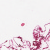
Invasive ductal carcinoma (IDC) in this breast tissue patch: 0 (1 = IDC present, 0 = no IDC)